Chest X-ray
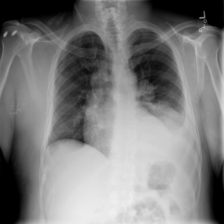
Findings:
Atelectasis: negative
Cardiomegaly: negative
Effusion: negative
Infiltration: negative
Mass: negative
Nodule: negative
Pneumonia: negative
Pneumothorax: negative
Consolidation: negative
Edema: negative
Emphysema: negative
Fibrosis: negative
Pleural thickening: negative
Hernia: negative